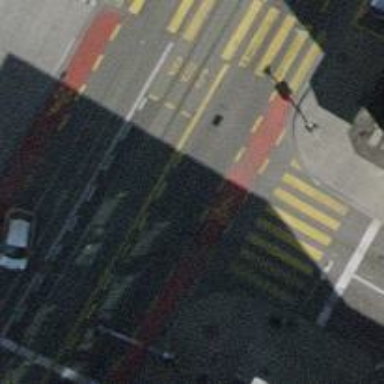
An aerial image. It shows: Road with traffic signals.